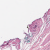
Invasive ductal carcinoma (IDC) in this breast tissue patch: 0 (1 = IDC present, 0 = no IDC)